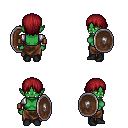
a pixel art fantasy rpg character, female body template, orc, green skin, steel arm armor, robe skirt, brunette plain hairstyle, leather bracers, black shoes, shield, four views (front, back, left, right), 2x2 character sprite sheet, small pixel art, hard edges, no anti-aliasing